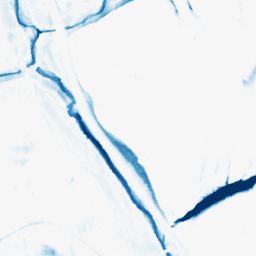
Category: morphological
Decomposition family: morphological_rect
Decomposition parameters: operation: closing
width: 10
height: 20
Upsampling method: cubic_mitchell
Upsampling parameters: scale: 8
Upsampling scale: 8